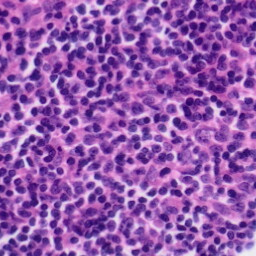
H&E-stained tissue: Tonsil